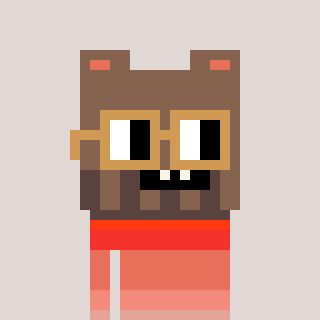
a pixel art character with square brown glasses, a bear-shaped head and a gunk-colored body on a warm background